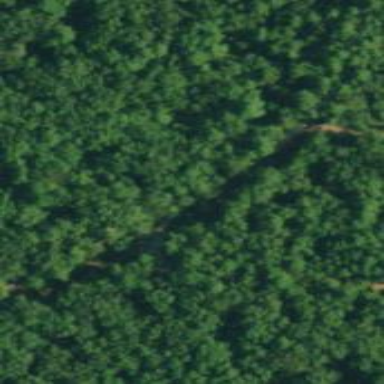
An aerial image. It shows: Cutline track.